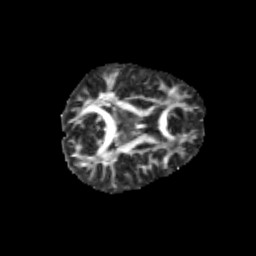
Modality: FA
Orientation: axial
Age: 9
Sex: male
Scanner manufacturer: siemens
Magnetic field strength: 3 T
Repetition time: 3.8 s
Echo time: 0.07 s